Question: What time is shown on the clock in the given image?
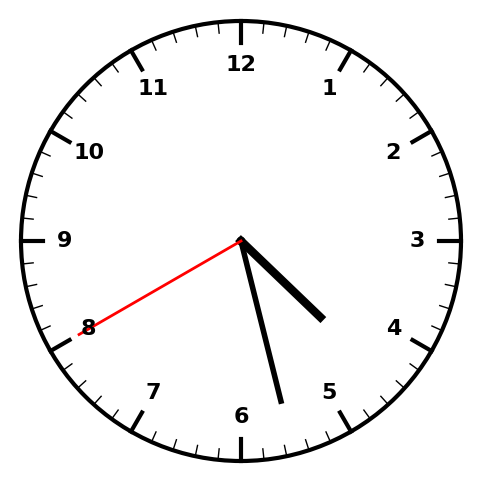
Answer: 04:27:40